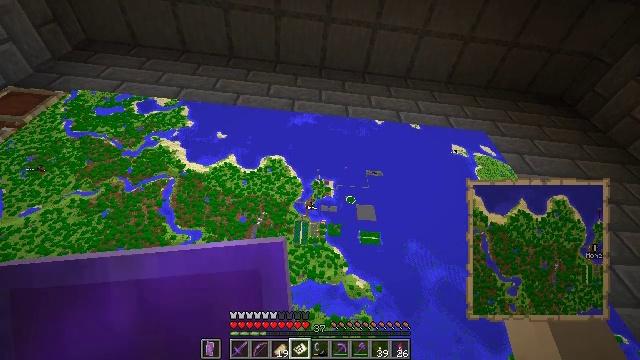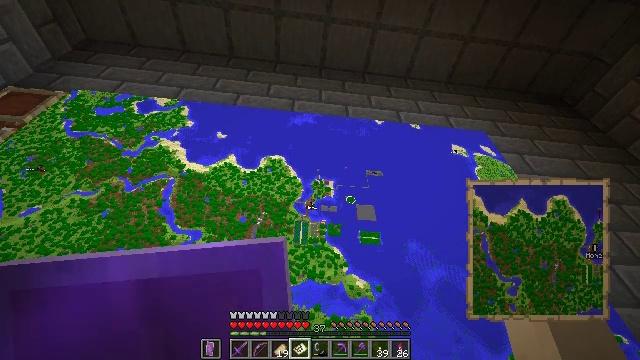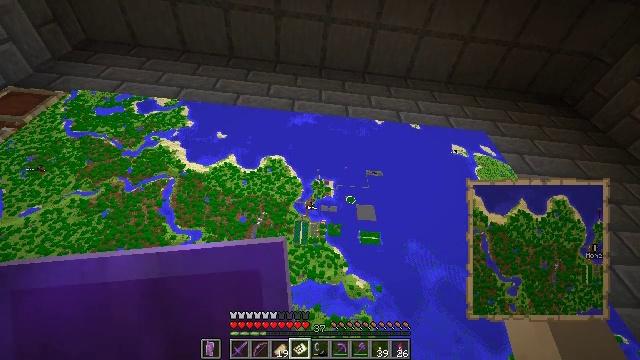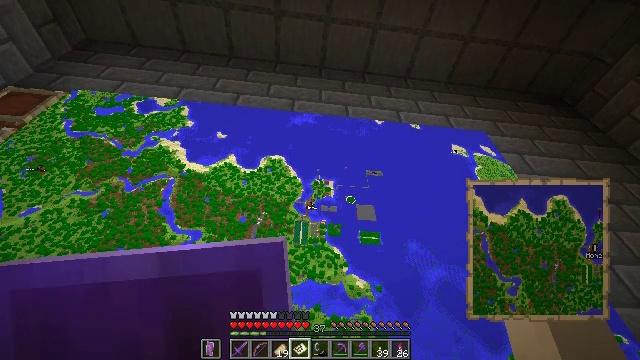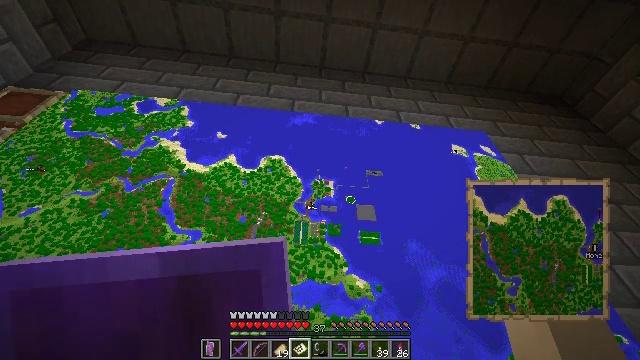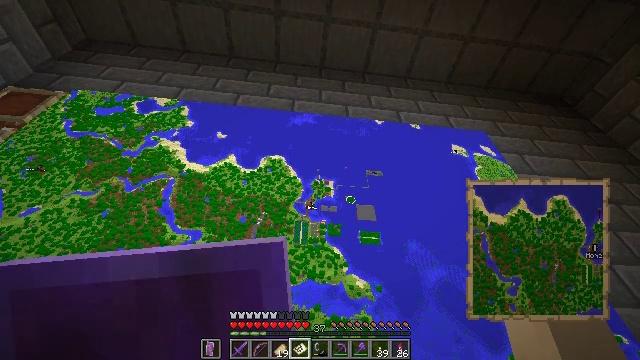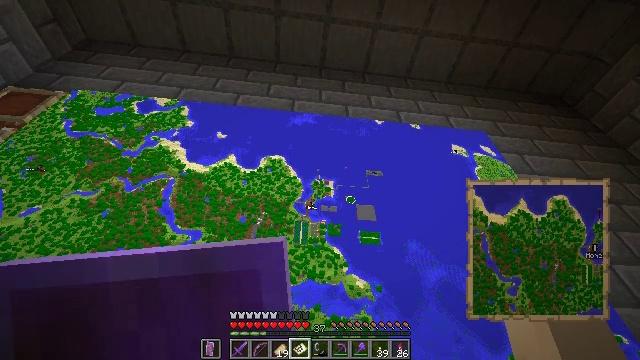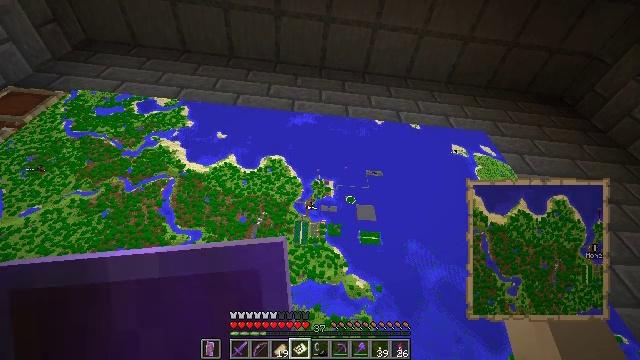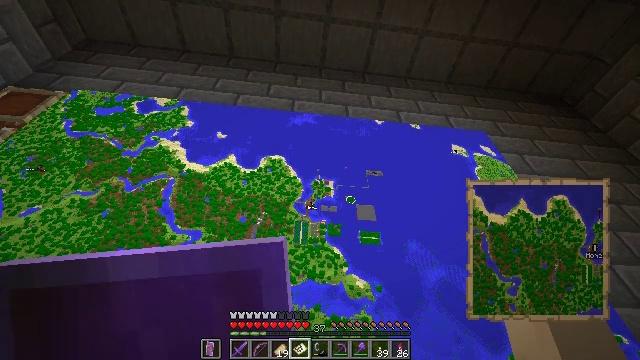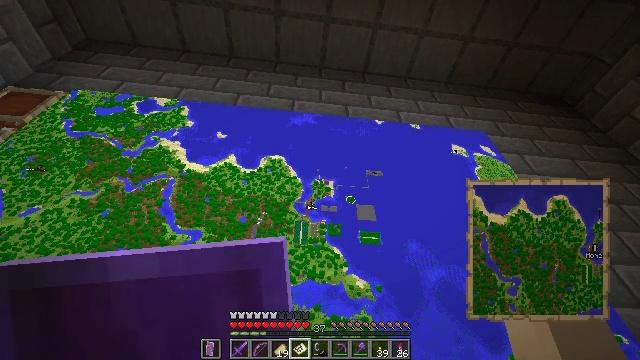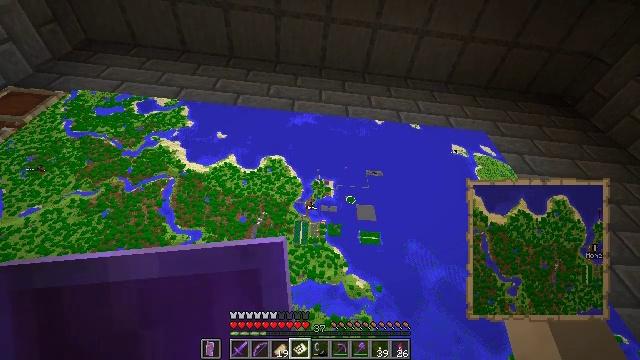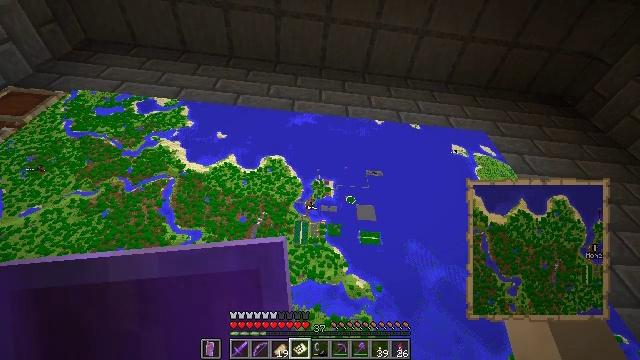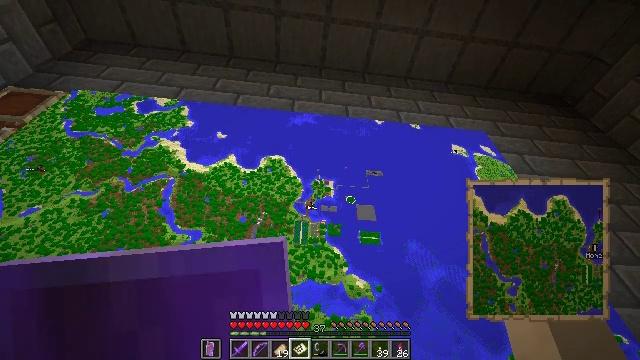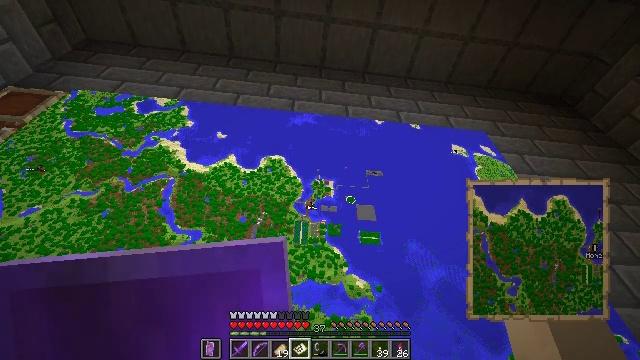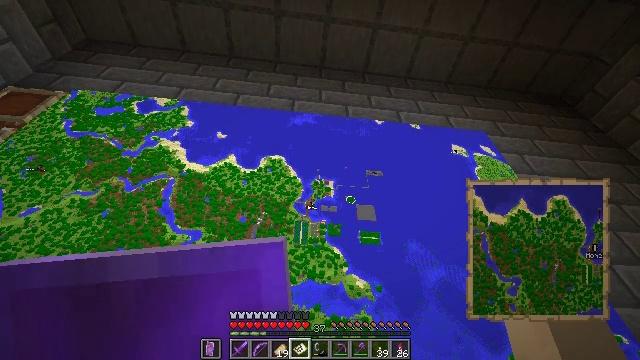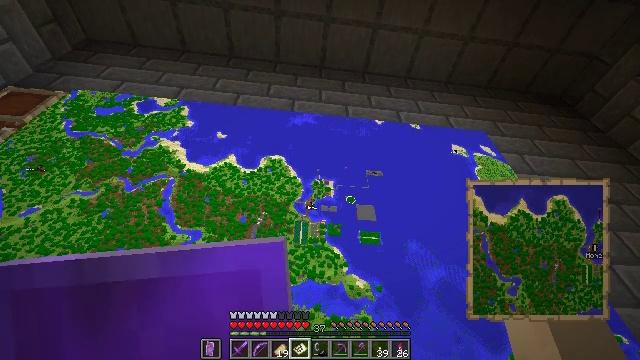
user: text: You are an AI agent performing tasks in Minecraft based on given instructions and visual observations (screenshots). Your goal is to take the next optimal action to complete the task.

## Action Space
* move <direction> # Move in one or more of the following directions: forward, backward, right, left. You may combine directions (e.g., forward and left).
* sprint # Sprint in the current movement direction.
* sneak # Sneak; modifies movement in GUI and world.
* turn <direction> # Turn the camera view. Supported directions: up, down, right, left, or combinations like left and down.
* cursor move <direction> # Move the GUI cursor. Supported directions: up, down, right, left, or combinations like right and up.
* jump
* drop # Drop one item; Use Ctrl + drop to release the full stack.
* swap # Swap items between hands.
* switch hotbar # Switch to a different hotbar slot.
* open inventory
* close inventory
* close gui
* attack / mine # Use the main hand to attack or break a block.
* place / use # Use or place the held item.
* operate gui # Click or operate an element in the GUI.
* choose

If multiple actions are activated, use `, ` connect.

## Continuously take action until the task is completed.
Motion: motion action
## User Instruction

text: Create a filled map at the crafting station.
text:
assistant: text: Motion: no_op
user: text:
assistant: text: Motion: no_op
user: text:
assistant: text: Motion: no_op
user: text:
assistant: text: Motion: no_op
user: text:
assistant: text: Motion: no_op
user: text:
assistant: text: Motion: no_op
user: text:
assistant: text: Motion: no_op
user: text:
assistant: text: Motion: no_op
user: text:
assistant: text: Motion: no_op
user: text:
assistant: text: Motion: no_op
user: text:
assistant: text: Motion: no_op
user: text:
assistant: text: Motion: no_op
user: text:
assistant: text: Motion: no_op
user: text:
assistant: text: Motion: no_op
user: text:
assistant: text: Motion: no_op
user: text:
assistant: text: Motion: no_op
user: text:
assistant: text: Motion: no_op
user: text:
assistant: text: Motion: no_op
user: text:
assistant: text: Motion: no_op
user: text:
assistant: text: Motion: no_op
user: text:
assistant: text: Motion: no_op
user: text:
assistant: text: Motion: no_op
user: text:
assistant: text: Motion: no_op
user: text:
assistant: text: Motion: no_op
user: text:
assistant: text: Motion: no_op
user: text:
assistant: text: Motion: no_op
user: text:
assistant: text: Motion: no_op
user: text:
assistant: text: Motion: no_op
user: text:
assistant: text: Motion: no_op
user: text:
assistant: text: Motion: no_op